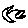
Label: moon